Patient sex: F
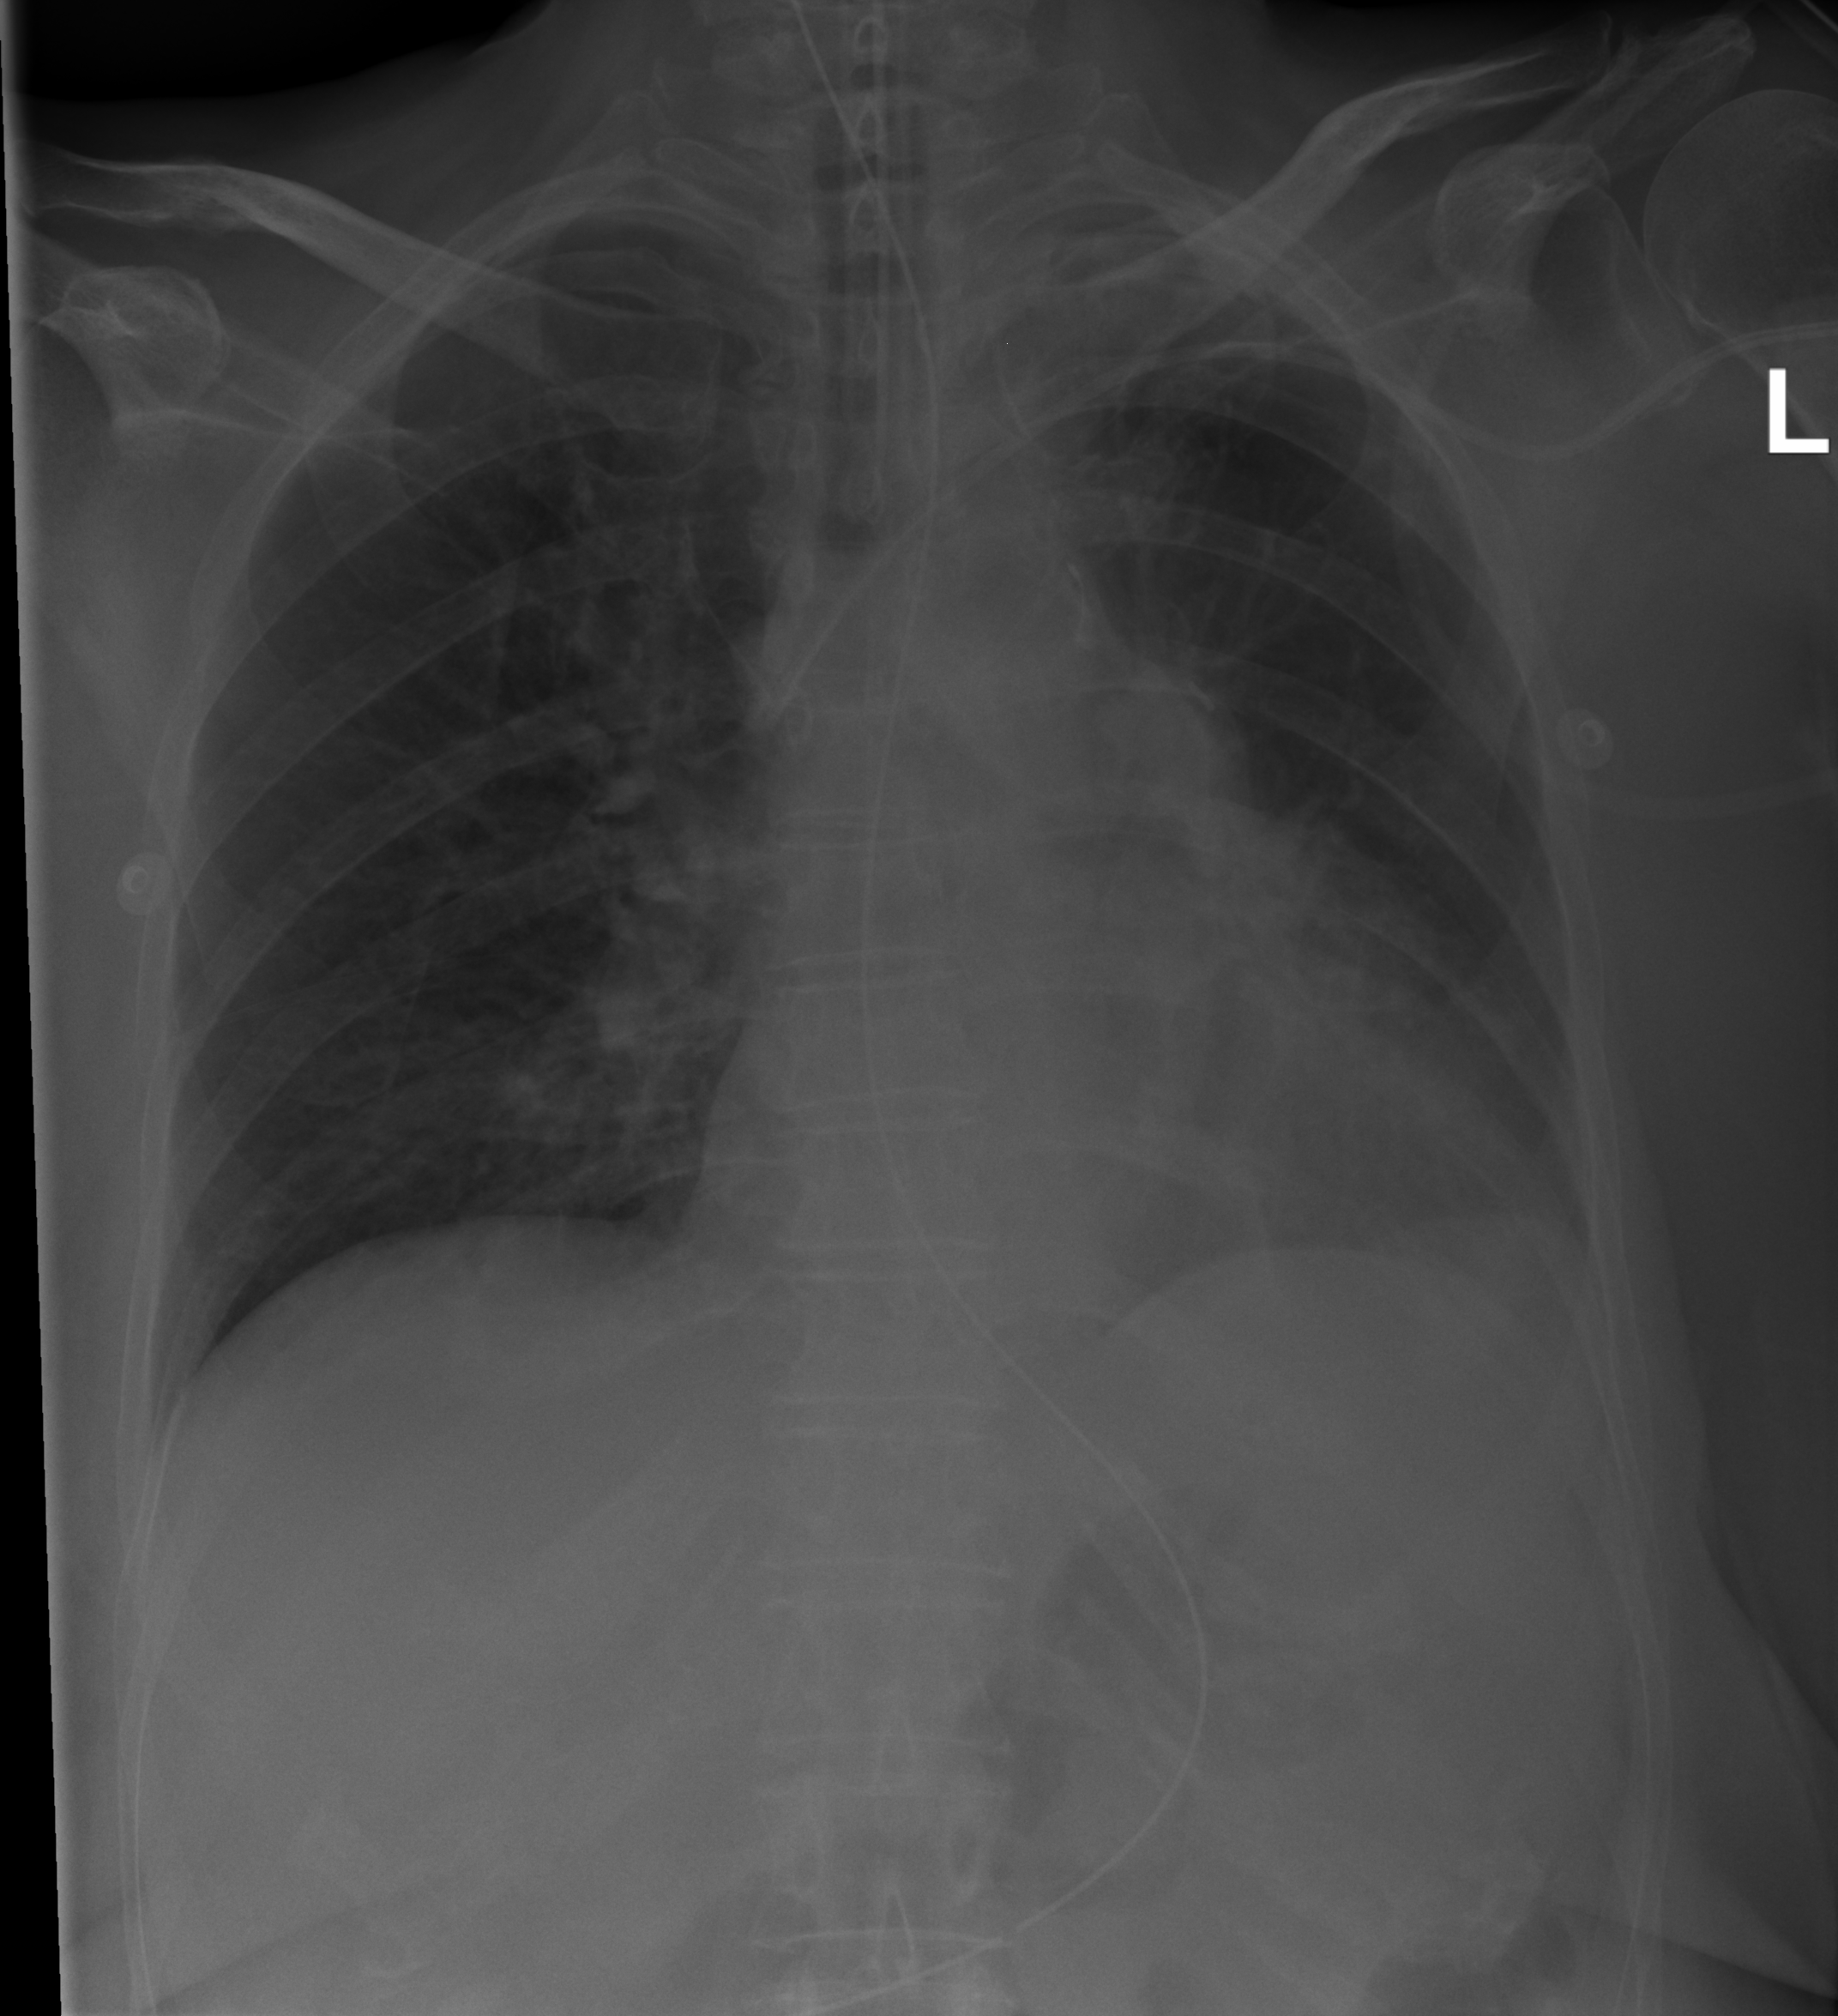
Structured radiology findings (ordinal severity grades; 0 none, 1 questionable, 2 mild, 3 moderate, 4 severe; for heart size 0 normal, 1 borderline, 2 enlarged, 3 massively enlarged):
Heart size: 0
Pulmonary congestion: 0
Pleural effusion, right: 0
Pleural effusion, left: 0
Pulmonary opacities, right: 0
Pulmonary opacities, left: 0
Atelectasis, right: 0
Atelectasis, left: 1